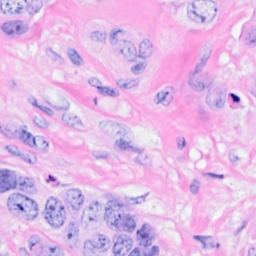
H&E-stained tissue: Breast